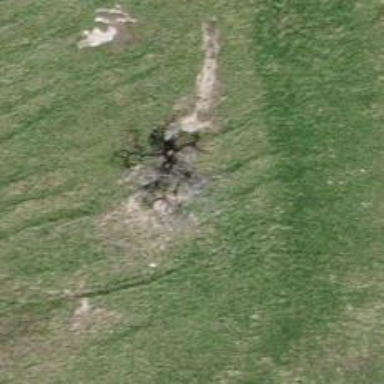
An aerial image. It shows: Beautiful tree in nature.